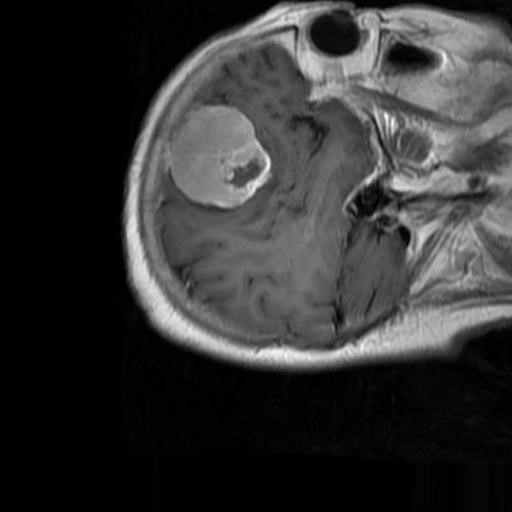
Label: brain_menin